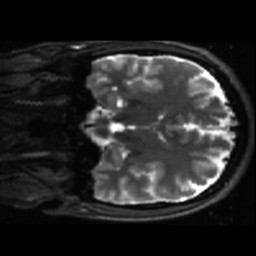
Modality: T2w
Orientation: coronal
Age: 24
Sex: male
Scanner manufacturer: ge
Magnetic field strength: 3 T
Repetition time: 8.947 s
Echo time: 0.09798 s